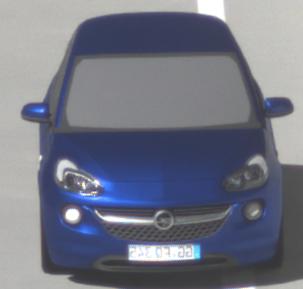
Make: Opel
Model: ADAM 1.2
Detailed model: ADAM
Model produced from: 2013/01
Model produced until: 2014/11
Doors: 3
Color: blue
Road condition: dry road
Daytime: morning or afternoon
Contrast: high contrast